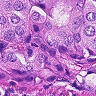
Metastatic tissue present: yes